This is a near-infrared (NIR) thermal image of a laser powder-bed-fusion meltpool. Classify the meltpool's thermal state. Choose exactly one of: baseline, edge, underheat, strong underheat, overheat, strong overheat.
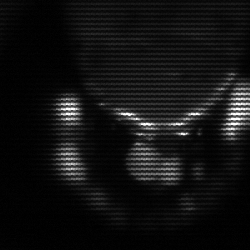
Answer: baseline